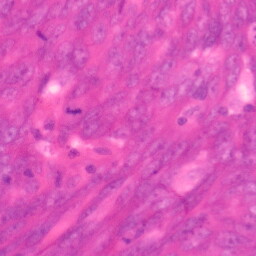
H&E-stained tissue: Colon